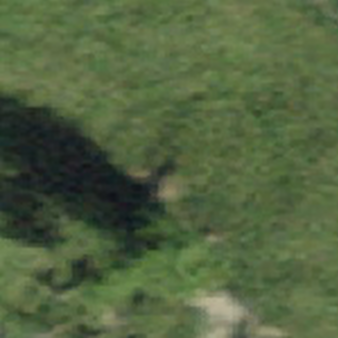
Label: other